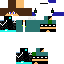
A male human skin with medium skin, wearing brown long hair dressed in a blue hoodie and black pants, featuring a closed mouth.